Field crop: maize
Growth stage: 1
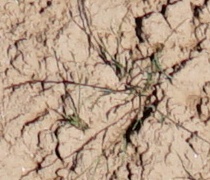
Species: lolium